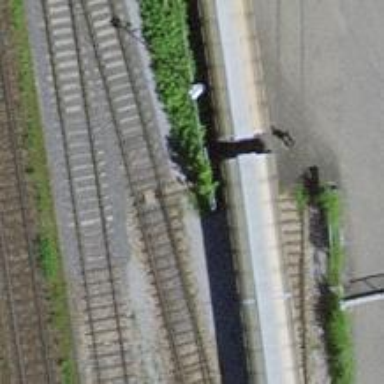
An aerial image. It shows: Railway switch.